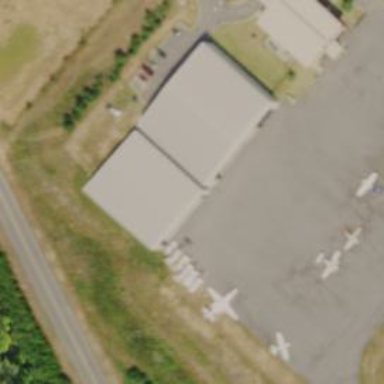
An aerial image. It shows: Gabled building which is airport hangar.